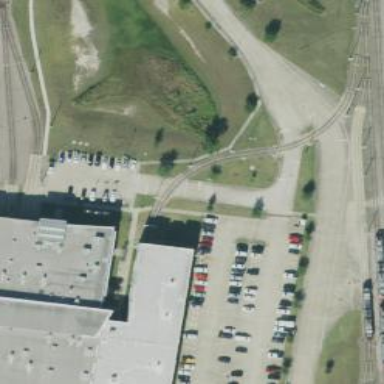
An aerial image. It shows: Light rail service yard with electrified contact lines.